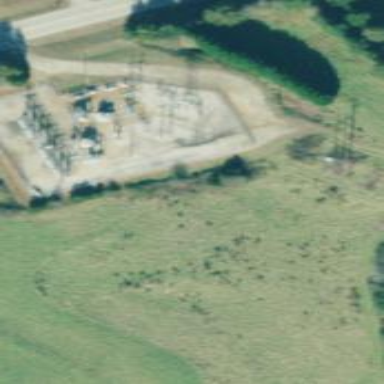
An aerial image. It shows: Distribution level power substation enclosed by fence.